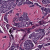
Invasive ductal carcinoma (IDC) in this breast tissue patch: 1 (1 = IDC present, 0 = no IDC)